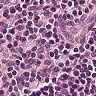
Metastatic tissue present: no